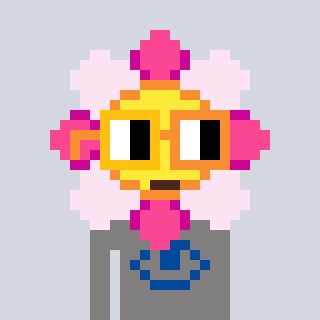
a pixel art character with square yellow and orange glasses, a flower-shaped head and a bluegrey-colored body on a cool background